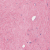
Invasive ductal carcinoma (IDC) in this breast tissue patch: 0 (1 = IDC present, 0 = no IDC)